Interaction volume radius: 5 \u00c5
Interaction volume height: 20 \u00c5
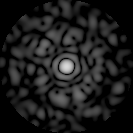
Disorder parameter: 0.8205